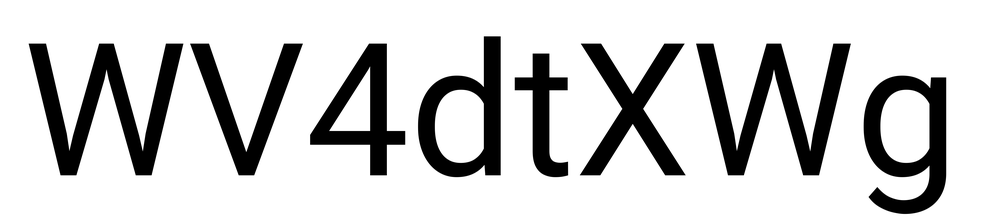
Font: Roboto_Regular